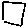
Label: square